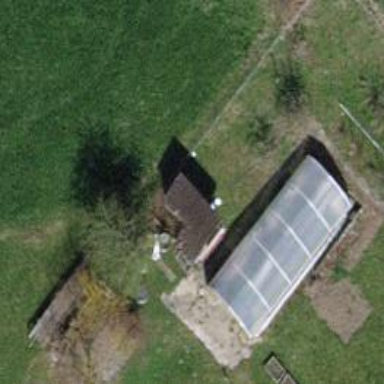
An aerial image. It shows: Greenhouse.